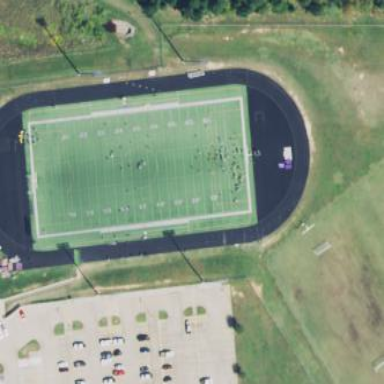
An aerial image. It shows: American football pitch.